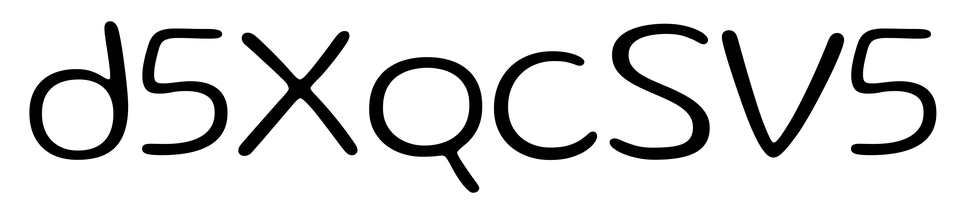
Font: Gluten_ExtraLight